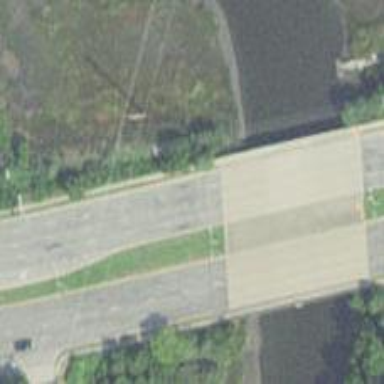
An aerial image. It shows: Primary highway bridge.